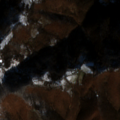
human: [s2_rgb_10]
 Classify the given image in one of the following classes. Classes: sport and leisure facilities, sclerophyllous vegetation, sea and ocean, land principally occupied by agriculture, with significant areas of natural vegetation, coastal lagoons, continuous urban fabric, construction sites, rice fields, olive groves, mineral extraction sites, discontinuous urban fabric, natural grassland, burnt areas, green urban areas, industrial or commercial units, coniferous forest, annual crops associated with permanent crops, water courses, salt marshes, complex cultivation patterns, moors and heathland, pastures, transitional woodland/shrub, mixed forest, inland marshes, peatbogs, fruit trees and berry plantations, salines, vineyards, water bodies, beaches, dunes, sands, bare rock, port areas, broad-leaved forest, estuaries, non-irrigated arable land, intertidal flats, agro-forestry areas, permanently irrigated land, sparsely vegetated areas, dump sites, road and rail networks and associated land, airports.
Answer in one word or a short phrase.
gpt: land principally occupied by agriculture, with significant areas of natural vegetation, broad-leaved forest